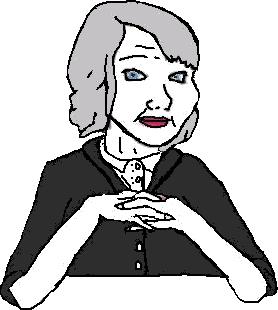
Label: 5_Abusive_Wife